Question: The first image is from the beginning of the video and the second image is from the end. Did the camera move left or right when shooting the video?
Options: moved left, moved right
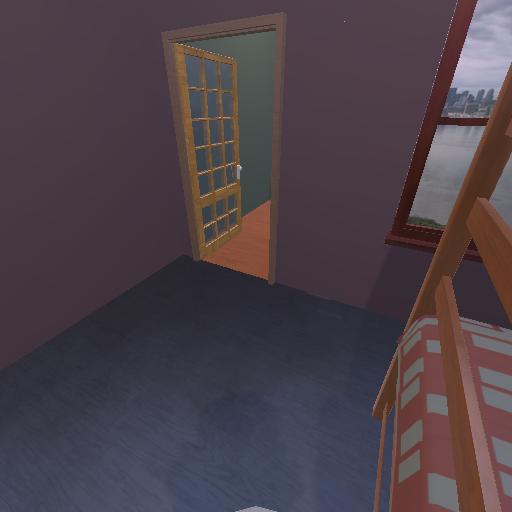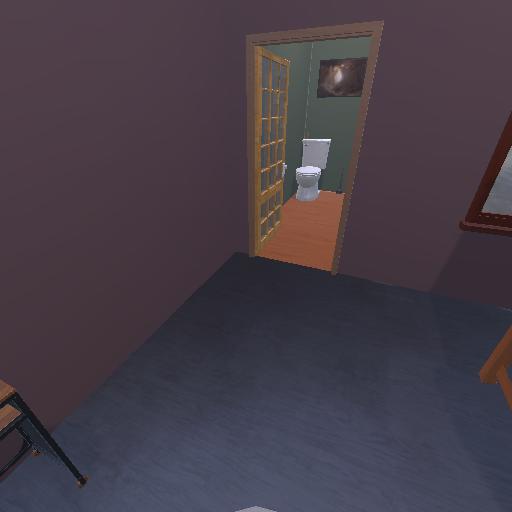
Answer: moved left